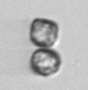
Label: Thalassiosira_sp_aff_mala